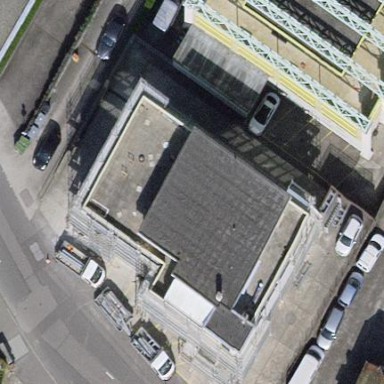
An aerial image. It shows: Office building.